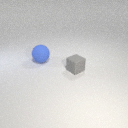
large blue rubber sphere behind small gray rubber cube